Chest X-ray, PA view. Patient: 31 years old, sex M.
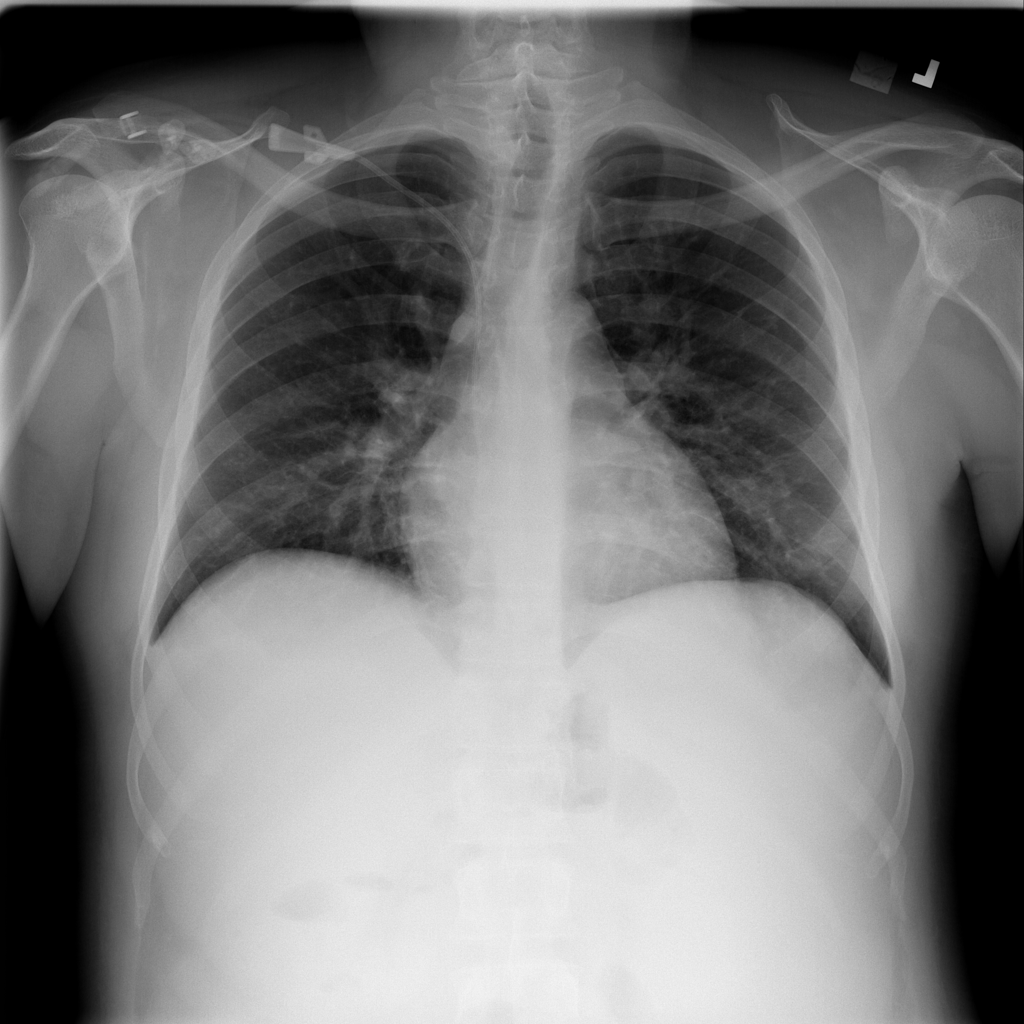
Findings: Atelectasis, Infiltration